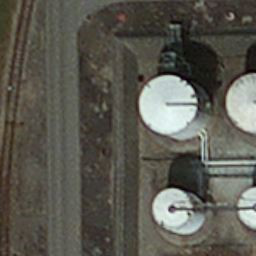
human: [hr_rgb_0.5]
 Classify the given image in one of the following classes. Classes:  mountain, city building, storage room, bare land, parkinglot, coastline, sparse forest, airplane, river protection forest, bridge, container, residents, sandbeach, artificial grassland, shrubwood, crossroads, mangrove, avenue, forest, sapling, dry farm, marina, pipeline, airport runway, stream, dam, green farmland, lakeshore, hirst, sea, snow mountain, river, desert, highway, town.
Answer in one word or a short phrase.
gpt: storage room